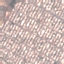
Land use / land cover: Residential